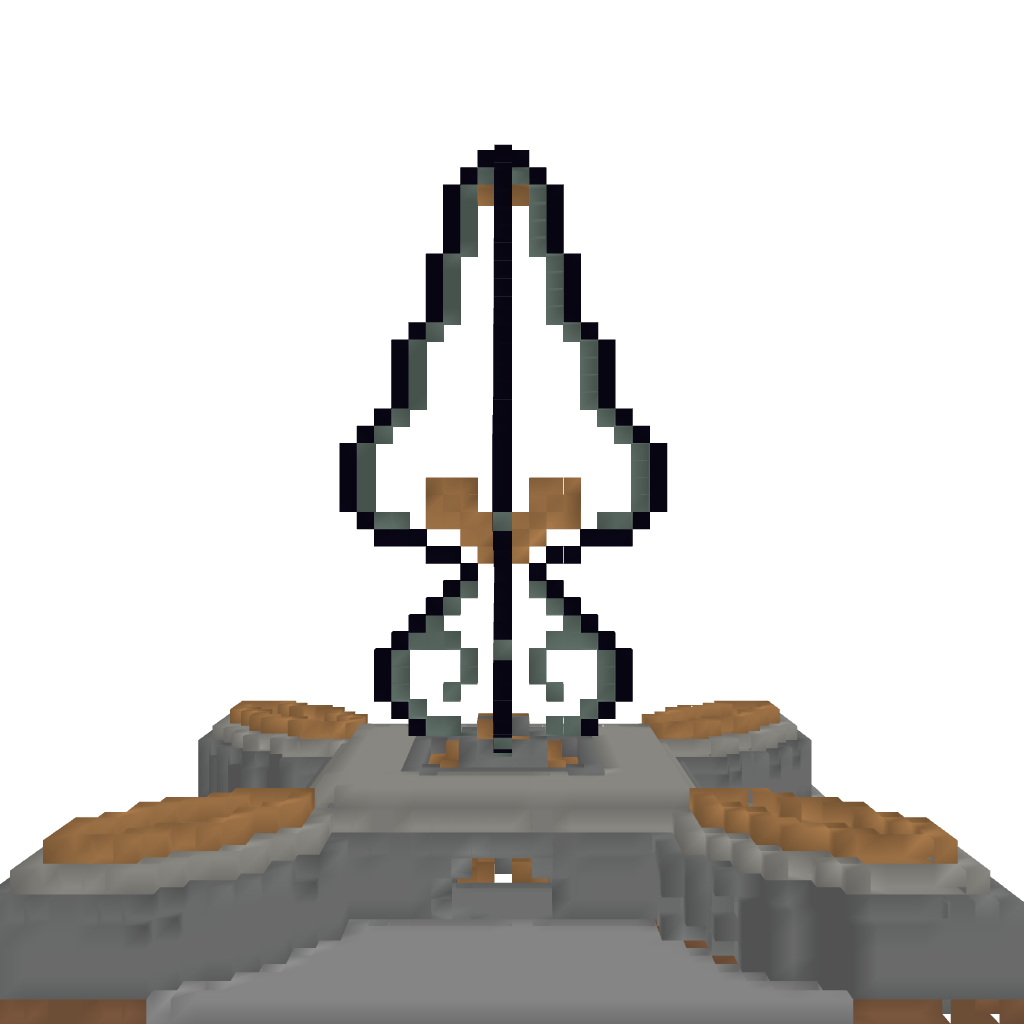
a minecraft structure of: Spawn/Warp